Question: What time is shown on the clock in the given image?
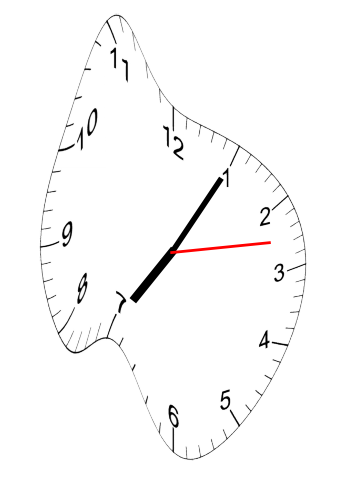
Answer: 07:05:13